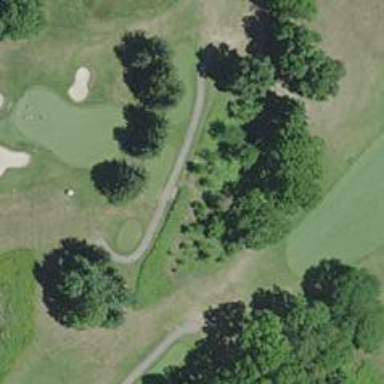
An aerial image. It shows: Path used for both walking and golf.